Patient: sex F, age 74
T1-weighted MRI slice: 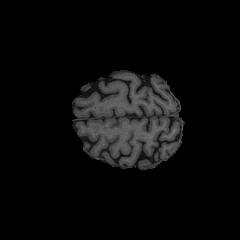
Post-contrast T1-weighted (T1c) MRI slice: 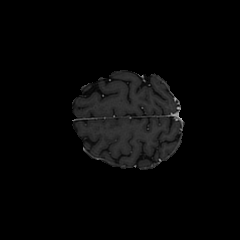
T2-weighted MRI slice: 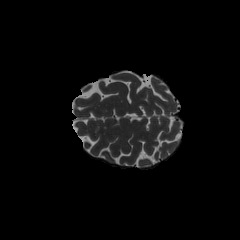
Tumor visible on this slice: no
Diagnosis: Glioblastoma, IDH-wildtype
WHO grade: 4